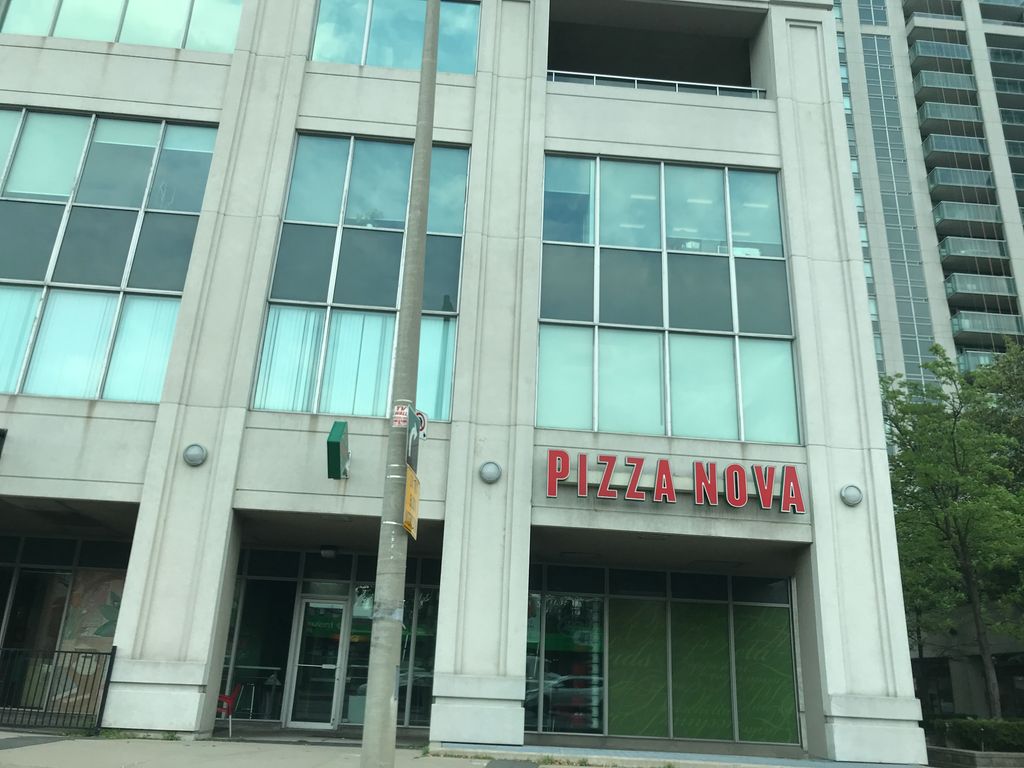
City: toronto